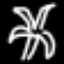
Label: palm tree